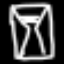
Label: hourglass